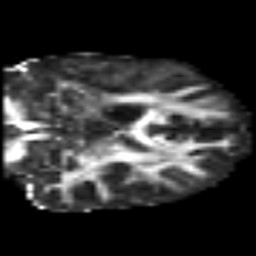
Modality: FA
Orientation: coronal
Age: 43
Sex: male
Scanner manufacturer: siemens
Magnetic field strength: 3 T
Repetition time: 6.1 s
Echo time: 0.101 s